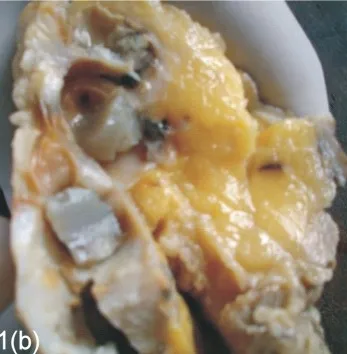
(b). The cut surface of the mass showing cysts filled with gelatinous secretions.
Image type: pathology (fish)